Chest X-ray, PA view. Patient: 14 years old, sex F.
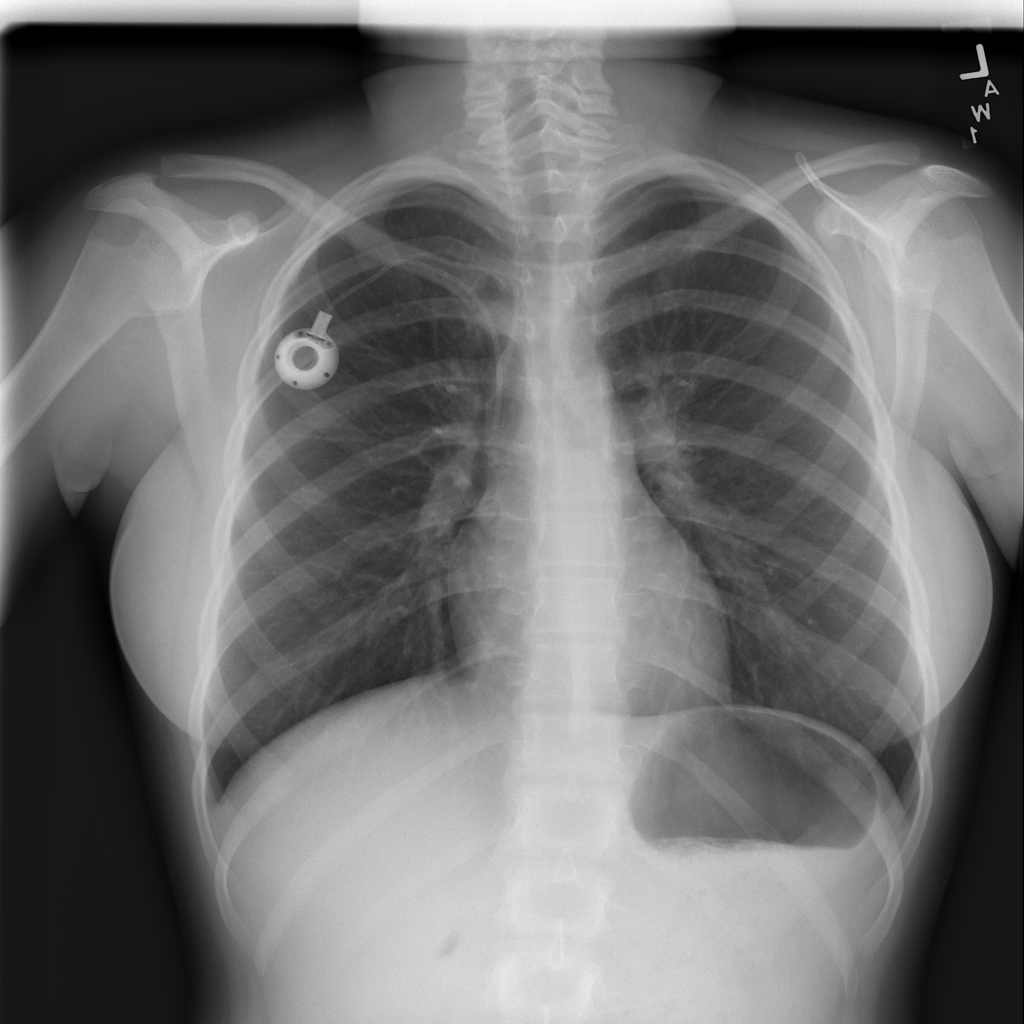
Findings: No Finding